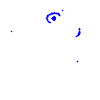
Particle: pion